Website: lowes
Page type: store-pickup
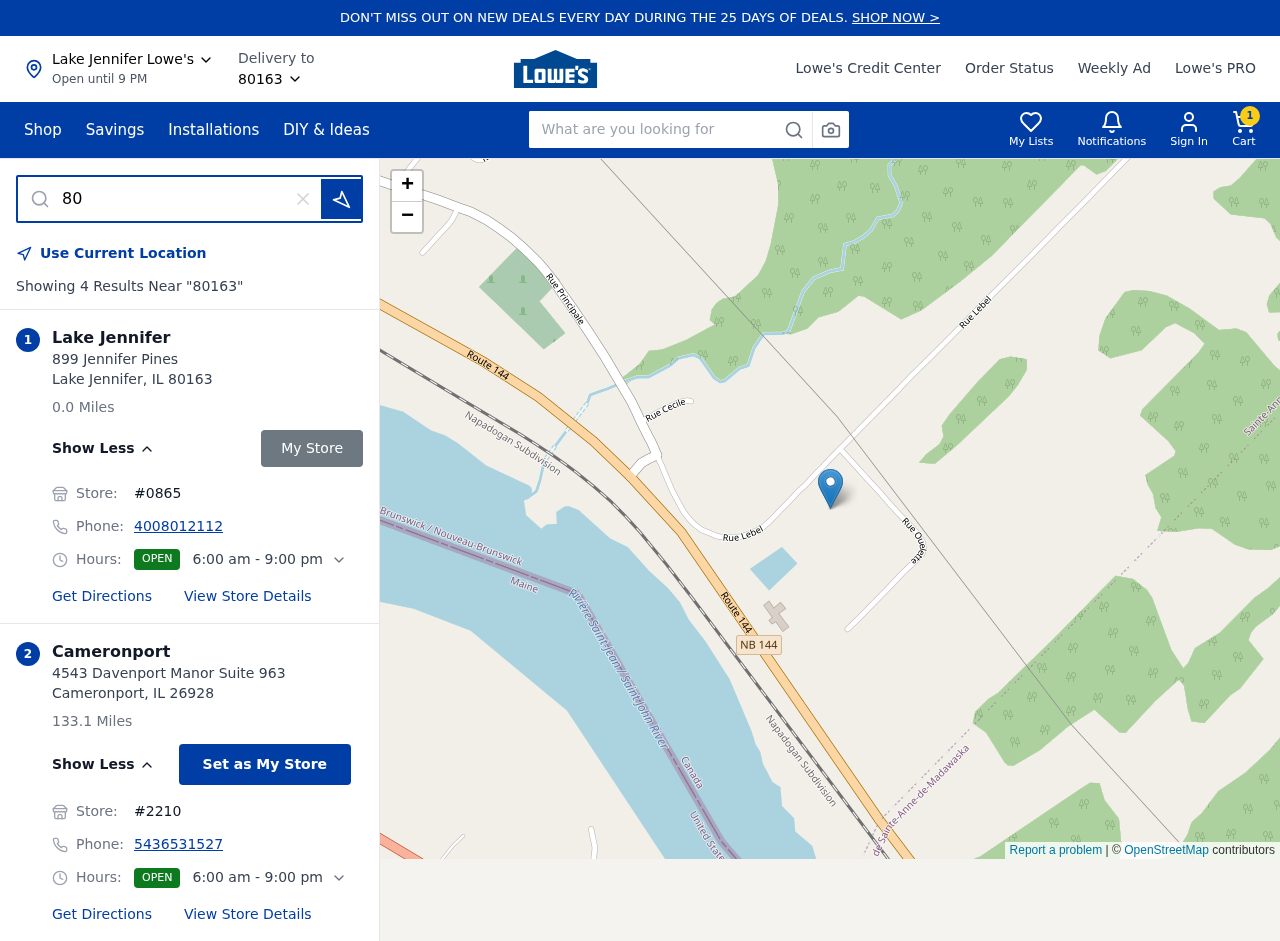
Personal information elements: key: PII_CITY
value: Lake Jennifer
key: PII_CITY2
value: Cameronport
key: PII_LOCATION1_STREET
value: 899 Jennifer Pines
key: PII_LOCATION2_POSTCODE
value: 26928
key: PII_LOCATION2_STREET
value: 4543 Davenport Manor Suite 963
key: PII_PHONE
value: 4008012112
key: PII_PHONE_ALT
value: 5436531527
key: PII_POSTCODE
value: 80163
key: PII_STATE_ABBR
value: IL
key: PII_POSTCODE3
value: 80163
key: PII_POSTCODE_FULL
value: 80163
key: PII_POSTCODE_NUMERIC
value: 80163
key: PII_STATE_ABBR2
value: IL
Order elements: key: ORDER_NUM_ITEMS
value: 1
Search elements: key: HEADER_SEARCH
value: What are you looking for
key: SEARCH_STORE_LOCATION
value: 80163